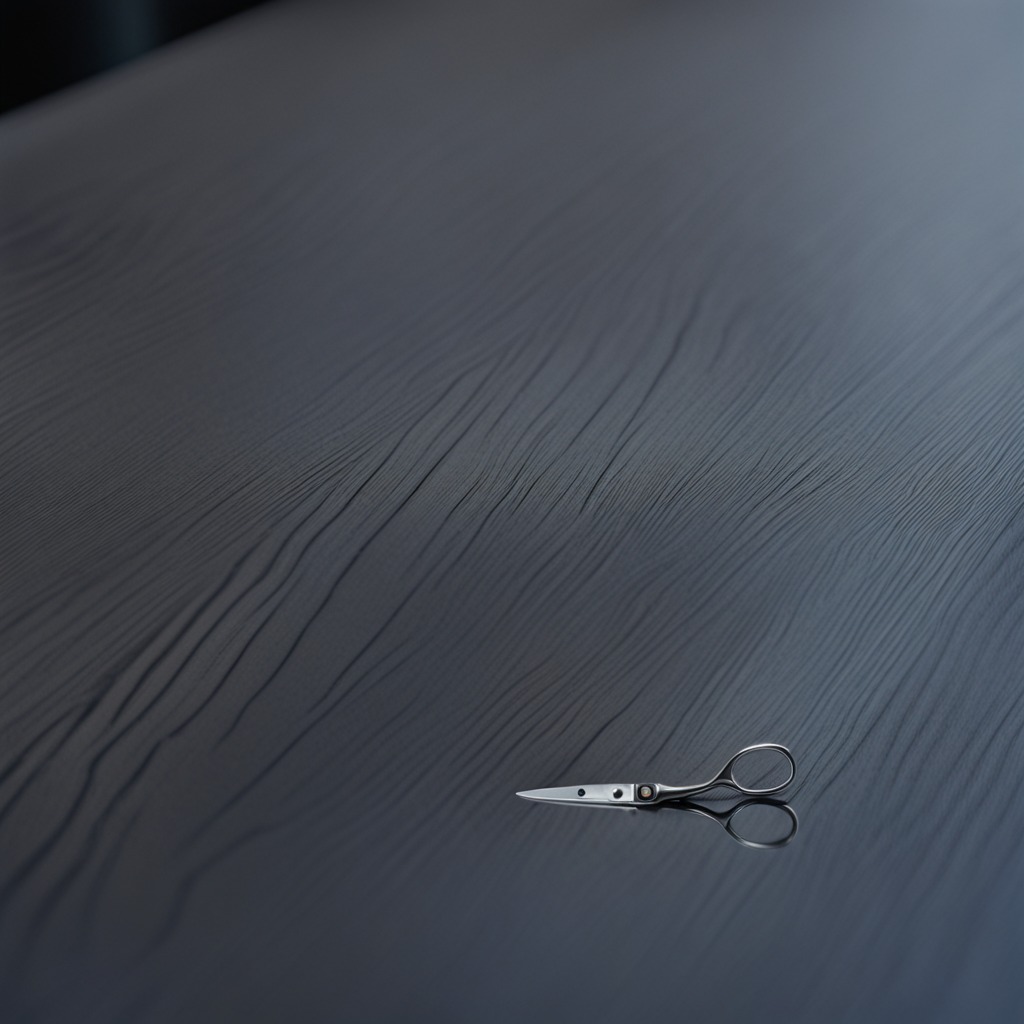
A scissor is lying on the old table.